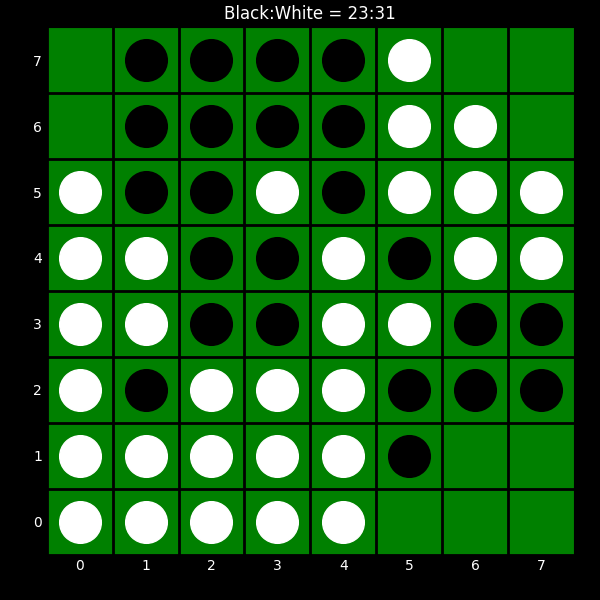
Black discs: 23
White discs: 31